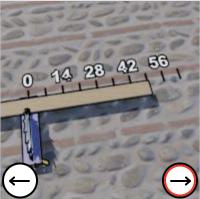
Task: length
Answer: 49
First scale value: 14.0